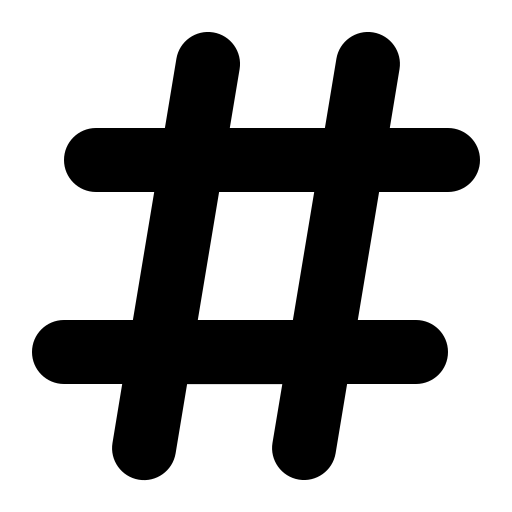
Tags: icon, FontAwesome, fa-icon, solid, hashtag